Interaction volume radius: 5 \u00c5
Interaction volume height: 10 \u00c5
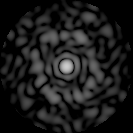
Disorder parameter: 0.8795